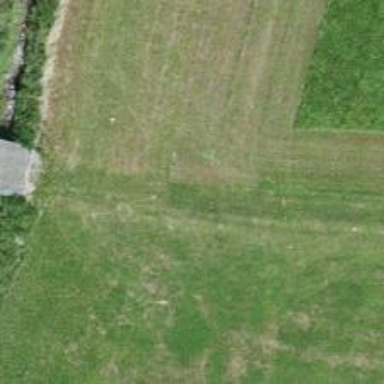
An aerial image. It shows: Grass track road with grade 5 tracktype.